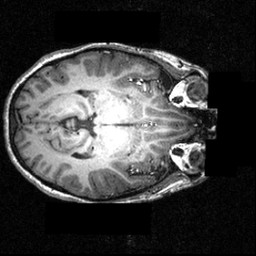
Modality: T1w
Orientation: axial
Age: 22
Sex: female
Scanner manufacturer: siemens
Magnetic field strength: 3.951 T
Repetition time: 1.5 s
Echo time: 0.00335 s